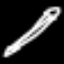
Label: pencil